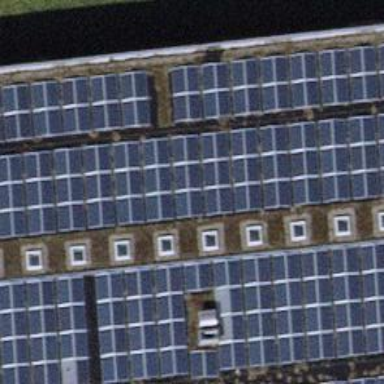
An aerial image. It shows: Solar power generator using photovoltaic panels.